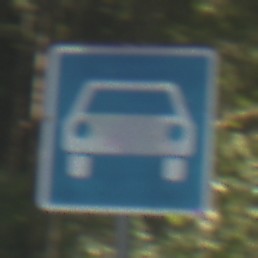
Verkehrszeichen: Kraftfahrstrasse
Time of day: MorningAfternoon
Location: Outdoor (Nature)
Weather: Clear
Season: NotSpecified
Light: Natural